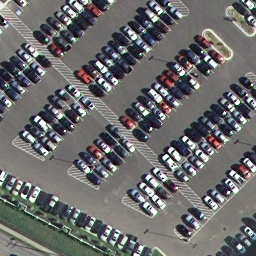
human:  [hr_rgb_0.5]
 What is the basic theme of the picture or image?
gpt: parking lot